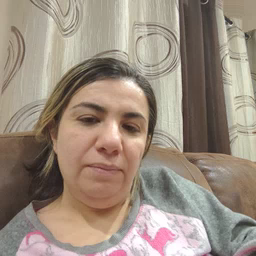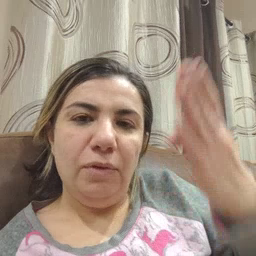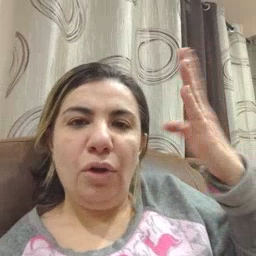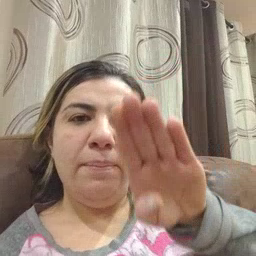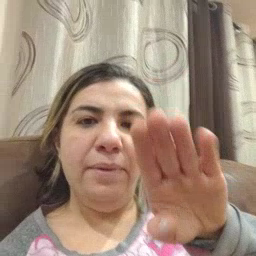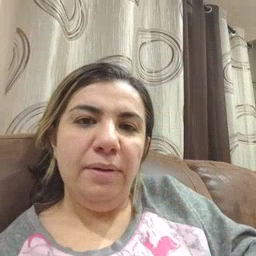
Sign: close